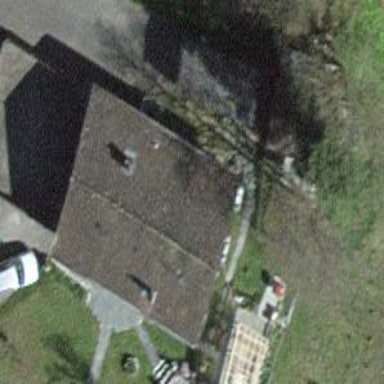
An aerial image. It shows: Residential building.